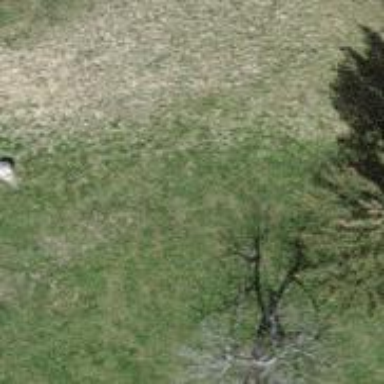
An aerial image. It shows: Single tag "natural: tree."